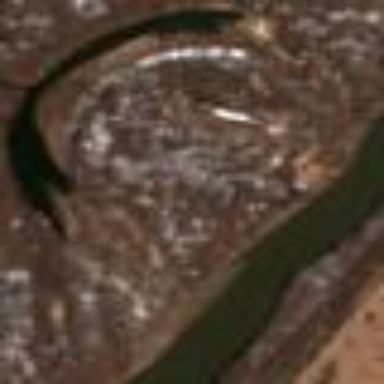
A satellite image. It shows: Oxbow water feature in natural setting.